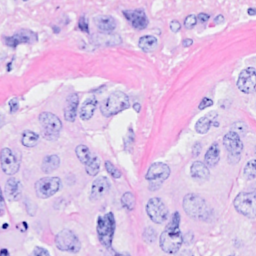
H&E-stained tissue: Breast